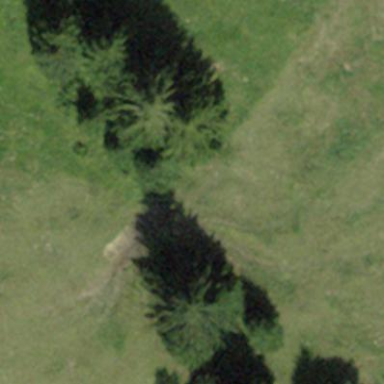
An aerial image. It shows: Forest area.